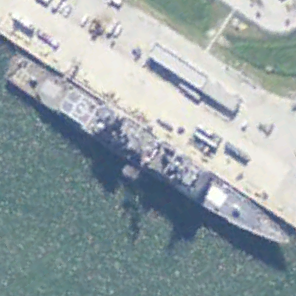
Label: cruiser